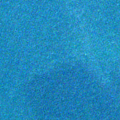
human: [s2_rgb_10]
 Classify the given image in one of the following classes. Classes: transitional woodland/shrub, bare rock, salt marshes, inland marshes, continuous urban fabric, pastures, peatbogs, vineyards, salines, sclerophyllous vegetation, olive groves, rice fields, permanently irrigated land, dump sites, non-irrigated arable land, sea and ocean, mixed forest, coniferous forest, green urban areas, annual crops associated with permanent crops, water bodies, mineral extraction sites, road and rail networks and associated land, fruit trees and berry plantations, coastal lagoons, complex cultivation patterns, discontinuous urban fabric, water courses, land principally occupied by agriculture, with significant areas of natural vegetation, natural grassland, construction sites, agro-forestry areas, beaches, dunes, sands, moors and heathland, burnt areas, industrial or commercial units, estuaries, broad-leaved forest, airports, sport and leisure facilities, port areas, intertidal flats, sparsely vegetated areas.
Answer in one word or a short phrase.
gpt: sea and ocean